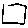
Label: square